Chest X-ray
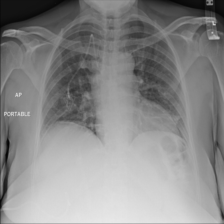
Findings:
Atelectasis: positive
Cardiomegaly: positive
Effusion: positive
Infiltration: negative
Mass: negative
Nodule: negative
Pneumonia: negative
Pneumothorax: negative
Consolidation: negative
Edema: negative
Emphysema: negative
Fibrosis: negative
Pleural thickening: negative
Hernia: negative